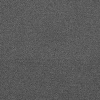
Atmospheric dust classification: dusty